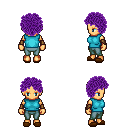
a pixel art fantasy rpg character, female body template, human, tanned skin, teal sleeveless shirt, teal pants, purple curly afro hairstyle, cloth bracers, brown slippers, four views (front, back, left, right), 2x2 character sprite sheet, small pixel art, hard edges, no anti-aliasing